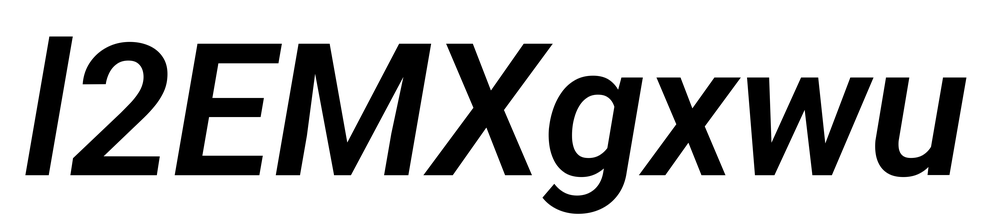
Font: Roboto-Italic_SemiBold_Italic